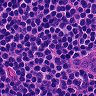
Metastatic tissue present: no